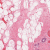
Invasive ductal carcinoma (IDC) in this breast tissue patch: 0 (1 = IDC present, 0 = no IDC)